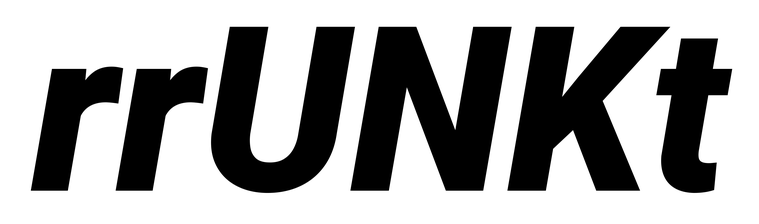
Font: Roboto-Italic_Black_Italic